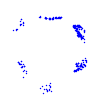
Particle: proton